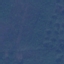
Label: Forest